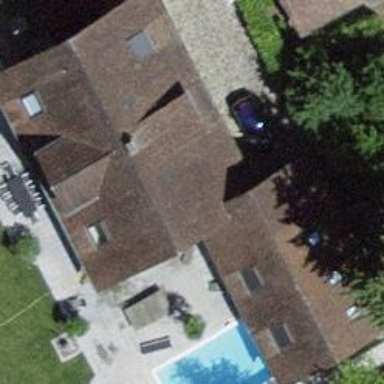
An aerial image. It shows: Building with gabled roof made of roof tiles.